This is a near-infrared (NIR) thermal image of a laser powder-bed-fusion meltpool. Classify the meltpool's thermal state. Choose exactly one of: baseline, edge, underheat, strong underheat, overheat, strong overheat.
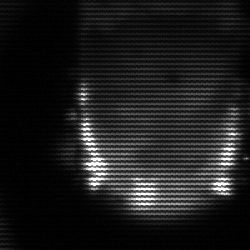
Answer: baseline